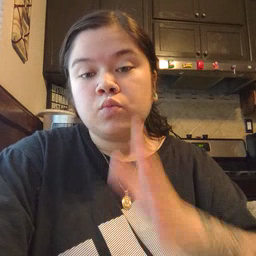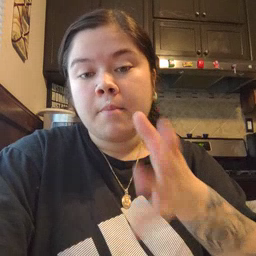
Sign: grandma